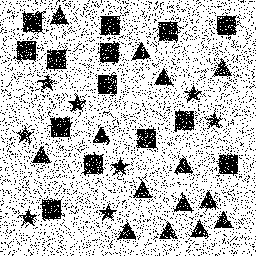
Squares: 14
Triangles: 14
Stars: 8
Total shapes: 36